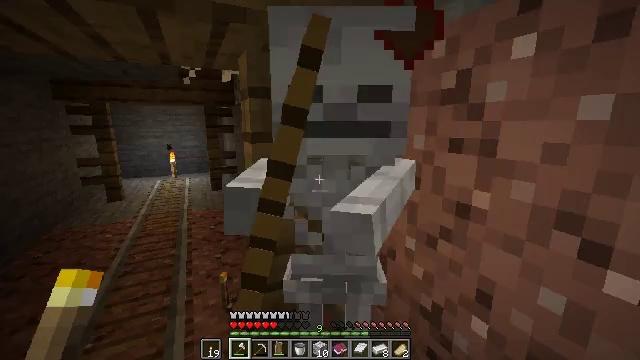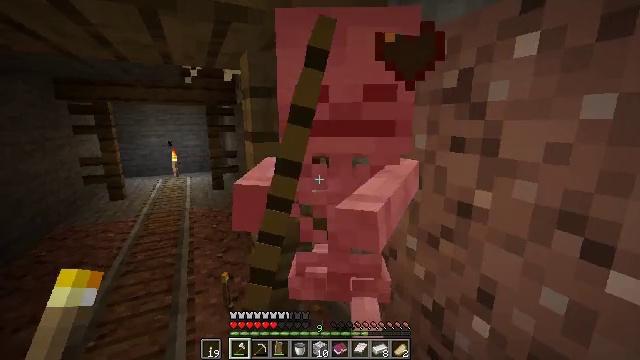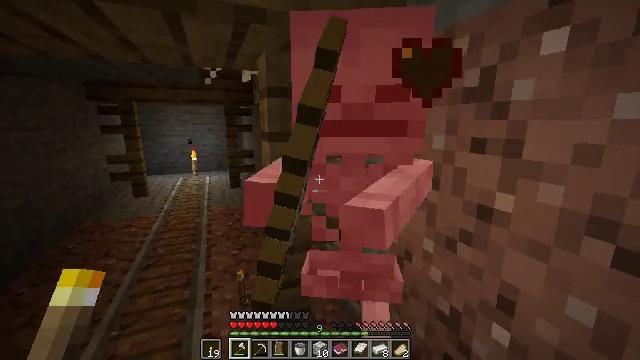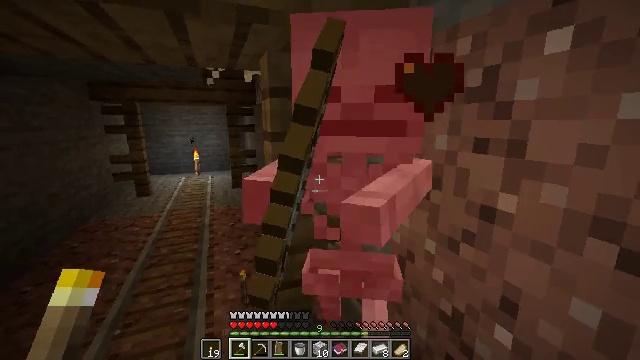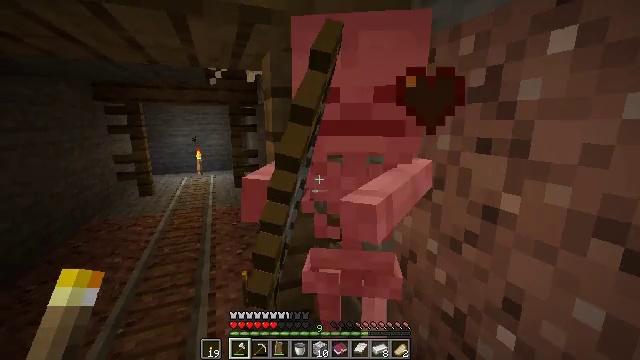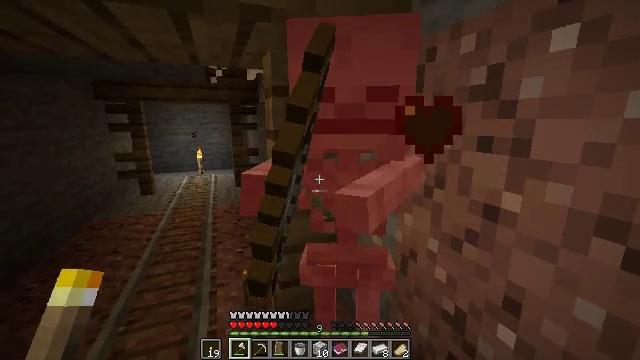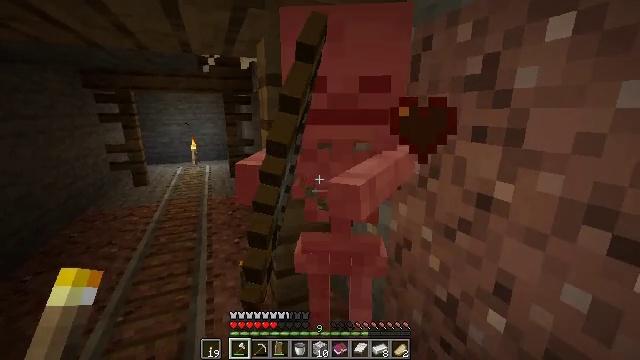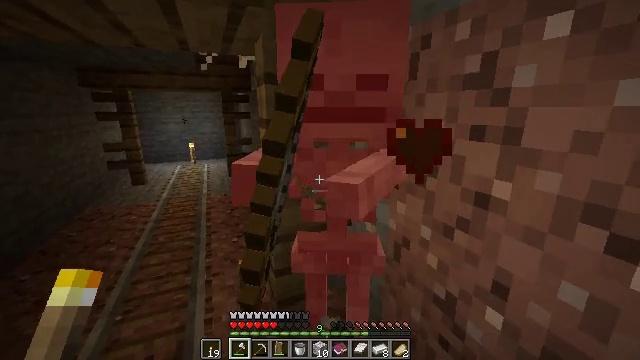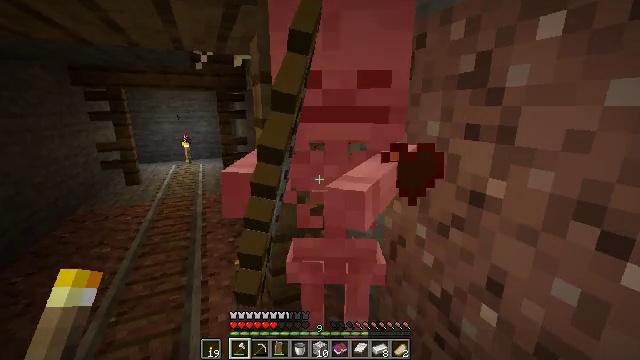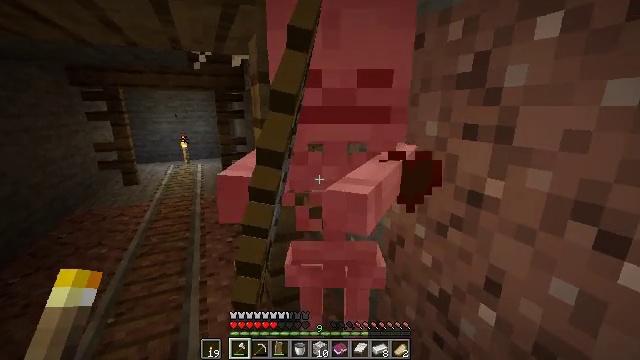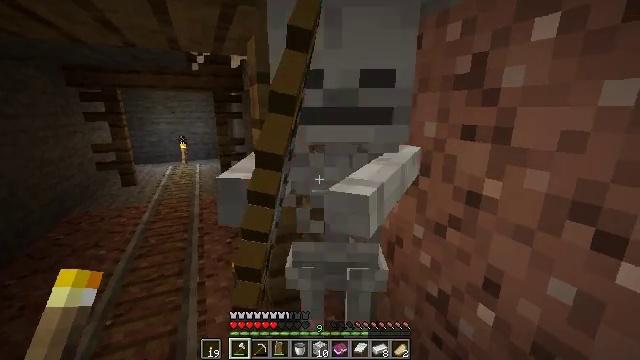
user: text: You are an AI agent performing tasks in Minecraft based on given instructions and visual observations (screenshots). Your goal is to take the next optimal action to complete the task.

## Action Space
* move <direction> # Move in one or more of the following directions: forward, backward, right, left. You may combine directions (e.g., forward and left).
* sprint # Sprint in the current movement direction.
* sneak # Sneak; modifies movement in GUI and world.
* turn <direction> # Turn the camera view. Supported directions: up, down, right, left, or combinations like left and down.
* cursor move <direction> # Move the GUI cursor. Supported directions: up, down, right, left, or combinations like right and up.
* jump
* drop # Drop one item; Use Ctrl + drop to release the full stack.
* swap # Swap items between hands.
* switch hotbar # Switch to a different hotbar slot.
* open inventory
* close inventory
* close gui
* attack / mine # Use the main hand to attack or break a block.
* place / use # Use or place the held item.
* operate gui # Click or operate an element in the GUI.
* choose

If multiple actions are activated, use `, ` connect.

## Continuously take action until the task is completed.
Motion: motion action
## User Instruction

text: Kill mobs.
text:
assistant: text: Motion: no_op
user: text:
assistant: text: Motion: turn left
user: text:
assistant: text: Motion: no_op
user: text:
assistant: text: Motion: no_op
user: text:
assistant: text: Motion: no_op
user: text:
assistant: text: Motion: turn right and down, attack / mine
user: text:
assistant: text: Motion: attack / mine
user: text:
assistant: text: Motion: attack / mine
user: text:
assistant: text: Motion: no_op
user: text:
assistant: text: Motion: no_op
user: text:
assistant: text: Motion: no_op